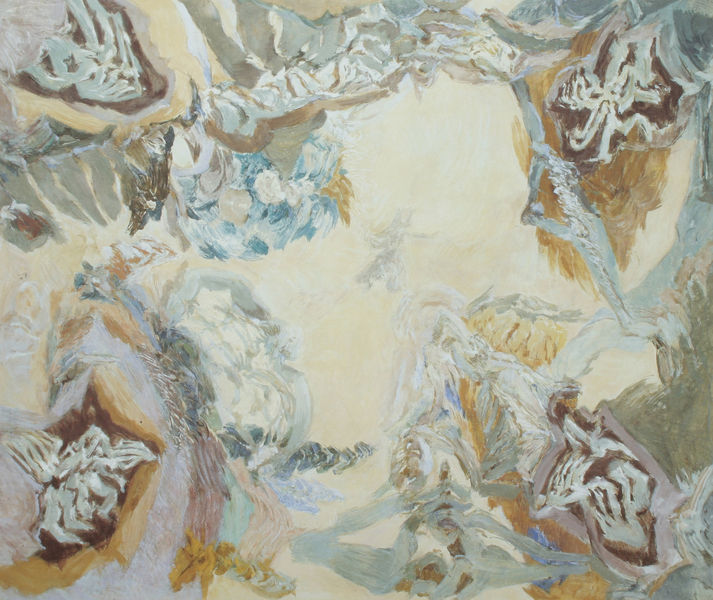
Titel: 1/2/3/4 In alle vier Winde
Künstler: Hann Trier
Institution: Im Besitz des Künstlers
Schlagwörter: akt, blau, dunkel, gemälde, hand, himmel, körper, weiß, wolken, aquarell, bäume, dreieck, fluss, gelb, grün, komposition, kubismus, landschaft, menschen, stadt, bewegung, blumen, braun, grau, hell, licht, mitte, orange, pastell, rot, schnee, wolke, beige, expressionismus, malerei, gericht, arme, blass, mensch, tod, hände, öl, figur, decke, person, wald, kreis, oval, rund, engel, hellblau, ecke, italien, moderne, warm, abstrakt, creme, farben, fläche, flächen, gebirge, gletscher, leere, modern, farbe, formen, lila, linien, vogelperspektive, wild, spitz, vert, ornamente, maler, tiefe, ölfarbe, abstraktion, flieder, umriss, gestalt, sog, vier, gang, linie, winde, zweig, lichtung, umrahmung, wirbel, acryl, form, loch, blanc, entwurf, pinselstrich, beckmann, organisch, ecken, zickzack, leben, hel, struktur, blanche, kühl, diagonale, zentrum, deckengemälde, fresko, figürlich, kanten, ciel, peinture, quadrat, viereck, schiele, tunnel, bleu, pastel, zentriert, abstrait, huile, skelette, organische formen, räumlichkeit, geschmeide, forme, formes, ligne, lignes, vent, pastelltöne, naturformen, waldlichtung, das zwanzigste jahrhundert, trier, chaotisch, keis, angle, danser, fhhhh, keit, konturlinien, sachiele, sfsfsf, trübe farben, tunel, verflechtungen, was n das fürn kack hier